Question: Sorry i'am a newbie. keep having problem with my function prototype and call. I think my function call or prototype is incorrect. I just want to pass the value of box.item and box.bin to the Stackers.
actually what i wanted to do here is two have two Stack, one is a Stacker and Truck.
Both using Stack, for the 'void truck(){}' uses dynamic memory allocation. and 'void stacker(){}' a fixed size of 5. i have draw a image on what i wanted to do:

'''
#include <stdlib.h>
#include <stdio.h>
struct box
{
int item;
int bin;
int top;
}*boxs,stacker[5];
void stackers(struct box *);
int i;
int num,a;
int topt = -1;
int tops = -1;
void truck();
void display();
void display()
{
for(i=0;i<=topt;i++)
{
printf("
%d",boxs[i].item);
printf("
%d",boxs[i].bin);
printf("
stacker%d",stacker[i].item);
printf("
stacker%d",stacker[i].bin);
}
}
void main()
{
int op;//option
char ch;//choice
do{
system("cls");
printf("
Stack:-");
printf("
1.<Insert>");
printf("
2.<Display>");
printf("
Option: ");
scanf("%d", &op);fflush(stdin);
switch(op)
{
case 1:truck();break;
case 2:display();break;
default:printf("
Invalid Choice!!!");break;
} printf("
Continue?(Y/N): ");
scanf("%c", &ch); fflush(stdin);
}while(ch=='y' || ch=='Y');
return;
}
void truck()
{
struct box e;
int temp;
printf("Enter Number of Boxes to unload from the Truck: ");
scanf("%d", &num);
boxs= (struct box*)malloc(num*sizeof (struct box));
temp=num;
/*tempt->tops=copy-1;*/
for(a=0; a<num;a++)
{
topt++;
temp--;
/*tempt[copy-a].tops--;*/
printf("
1. Enter Item ID: ");
scanf("%d", &e.item);
boxs[a].item=e.item;fflush(stdin);
/*tempt[copy-a].item=e.item;*/
printf("
2. Enter Bin ID: ");
scanf("%d", &e.bin);
boxs[a].bin=e.bin;fflush(stdin);
//tempt[copy-a].bin=e.bin;
stackers(boxs);
}
}
void stackers(struct box * pass)
{
if(tops==4)
{
}
else{
tops++;
stacker[tops].item=pass->item;
stacker[tops].bin=pass->bin;
}
}
'''
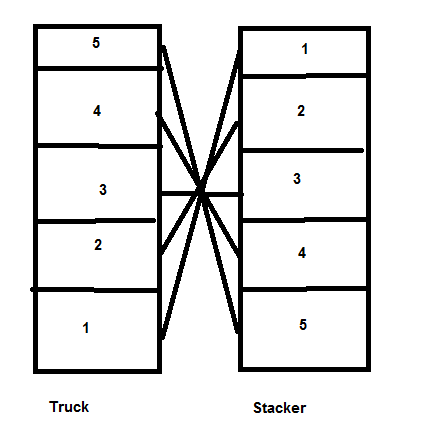
Answer: Change
'''
void stackers(struct box boxs);
...
stackers(&boxs); // call
'''
to
'''
void stackers(struct box *);
...
stackers(boxs); // call
'''
---
For your new updated code, there are still several issues:
1. You didn't include needed headers: #include <stdlib.h>
#include <stdio.h>
2. Put function declarations before main(), not in it: void truck();
void display();
void main()
{
3. You didn't define function display().